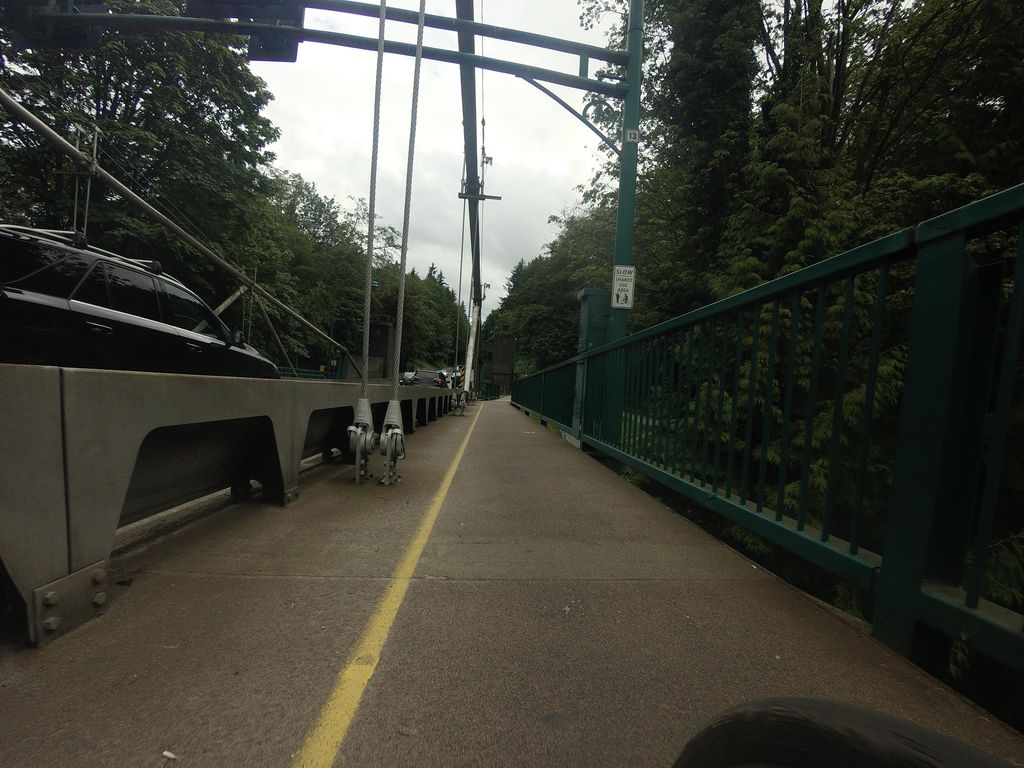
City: vancouver